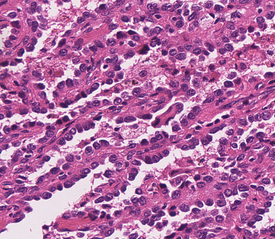
Tumor epithelial tissue: yes
Tumor-associated stroma tissue: no
Normal tissue: no